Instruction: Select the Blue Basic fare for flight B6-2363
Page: flights
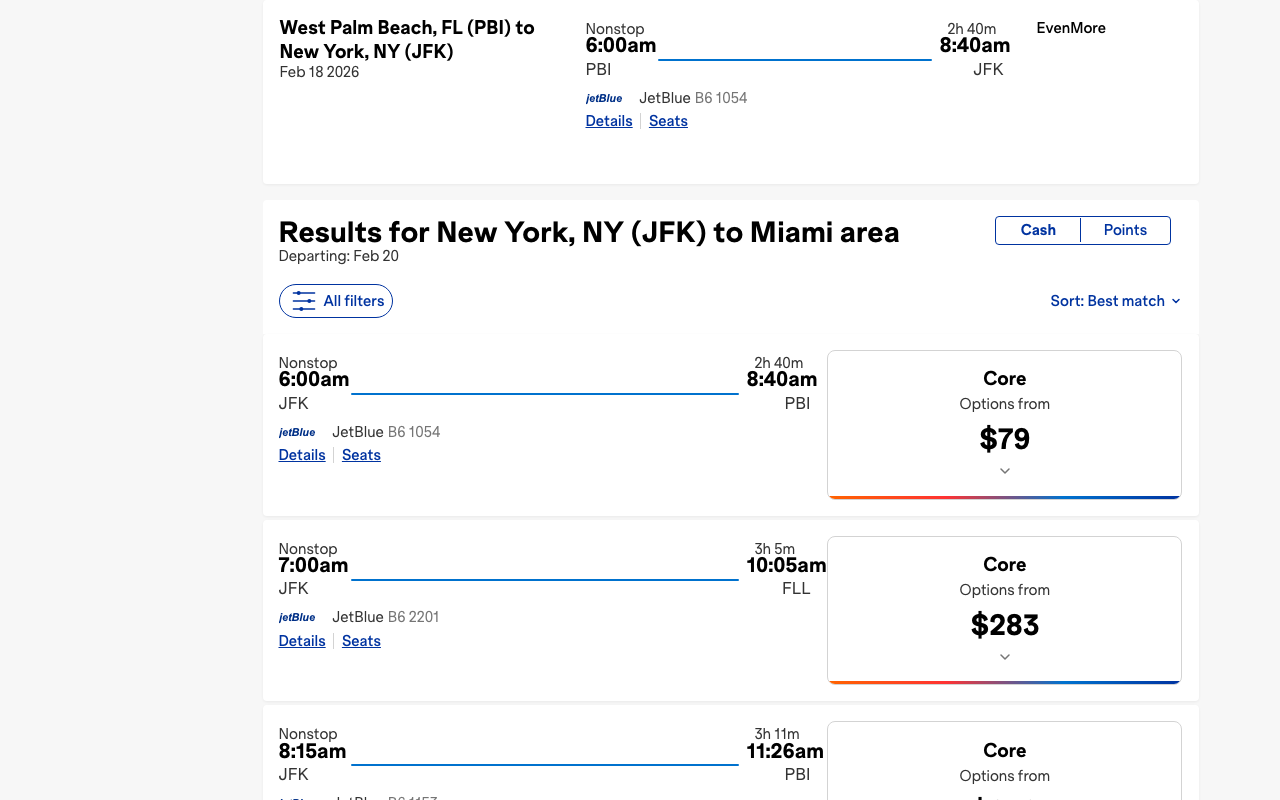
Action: click